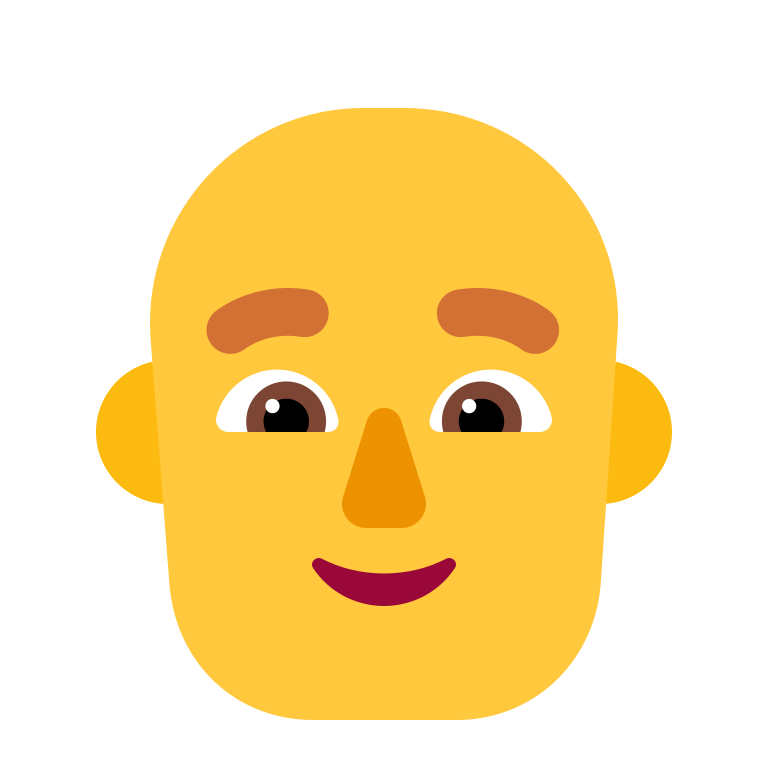
man bald flat default